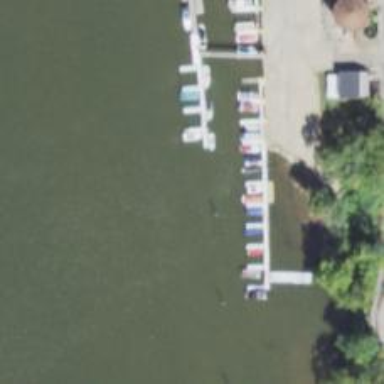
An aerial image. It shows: Pier with mooring facilities.